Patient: sex M, age 51
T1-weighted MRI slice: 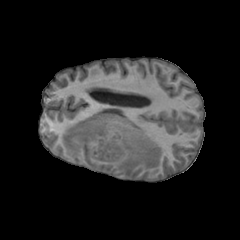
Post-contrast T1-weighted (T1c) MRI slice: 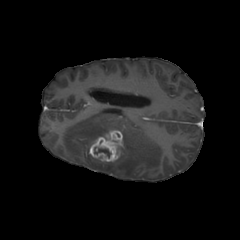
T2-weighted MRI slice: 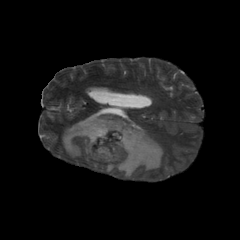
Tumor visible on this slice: yes
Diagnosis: Glioblastoma, IDH-wildtype
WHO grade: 4